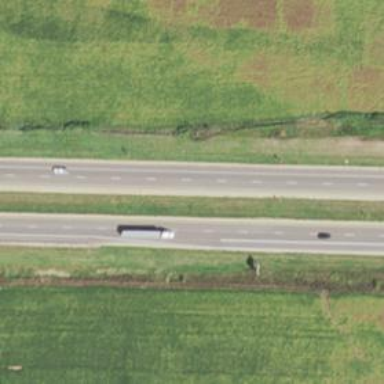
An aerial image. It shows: Trunk motorroad.